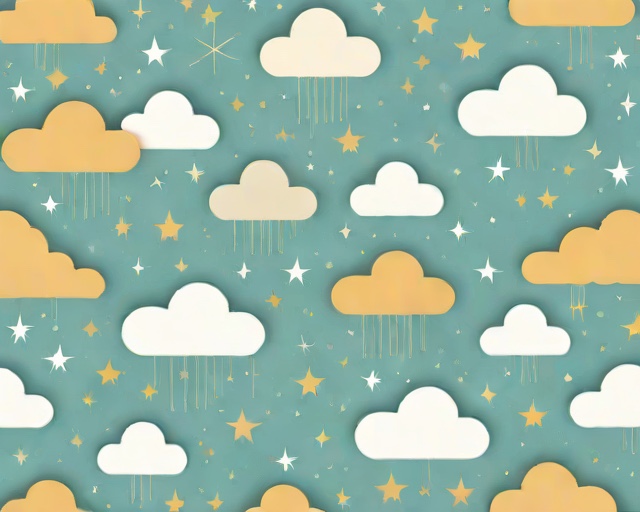
Category: New Baby